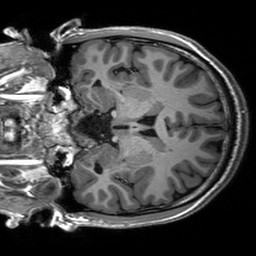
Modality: T1w
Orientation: coronal
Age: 20
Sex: male
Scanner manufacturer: siemens
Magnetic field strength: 3 T
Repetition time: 2.53 s
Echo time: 0.00227 s